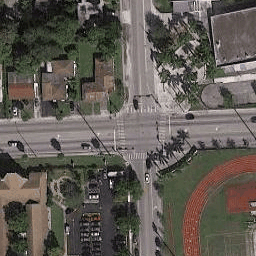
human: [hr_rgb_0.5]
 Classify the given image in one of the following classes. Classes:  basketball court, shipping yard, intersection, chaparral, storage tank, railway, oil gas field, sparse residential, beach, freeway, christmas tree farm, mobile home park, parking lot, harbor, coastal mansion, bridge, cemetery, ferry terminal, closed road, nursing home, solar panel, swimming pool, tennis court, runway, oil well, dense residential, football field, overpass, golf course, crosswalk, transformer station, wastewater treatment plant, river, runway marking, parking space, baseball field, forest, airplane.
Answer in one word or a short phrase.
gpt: intersection